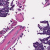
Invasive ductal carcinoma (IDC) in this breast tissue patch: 1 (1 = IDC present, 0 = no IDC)